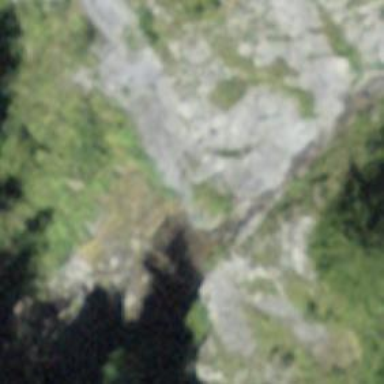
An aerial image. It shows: Beautiful waterfall in nature.